Aerial crown-view tile of a tropical tree (Barro Colorado Island, Panama), acquired 20250317:
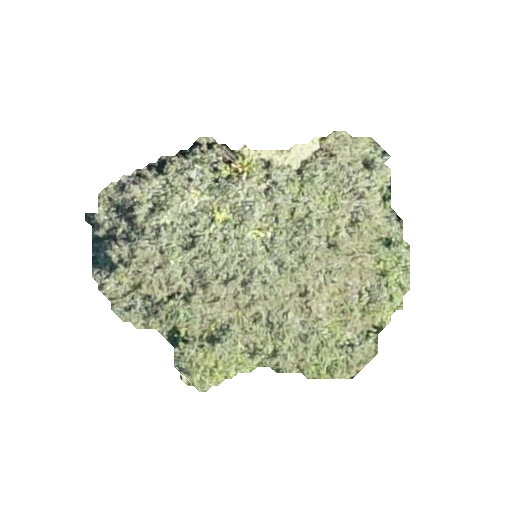
Species: Luehea seemannii
GBIF accepted scientific name: Luehea seemannii
Crown area: 92.255 m²